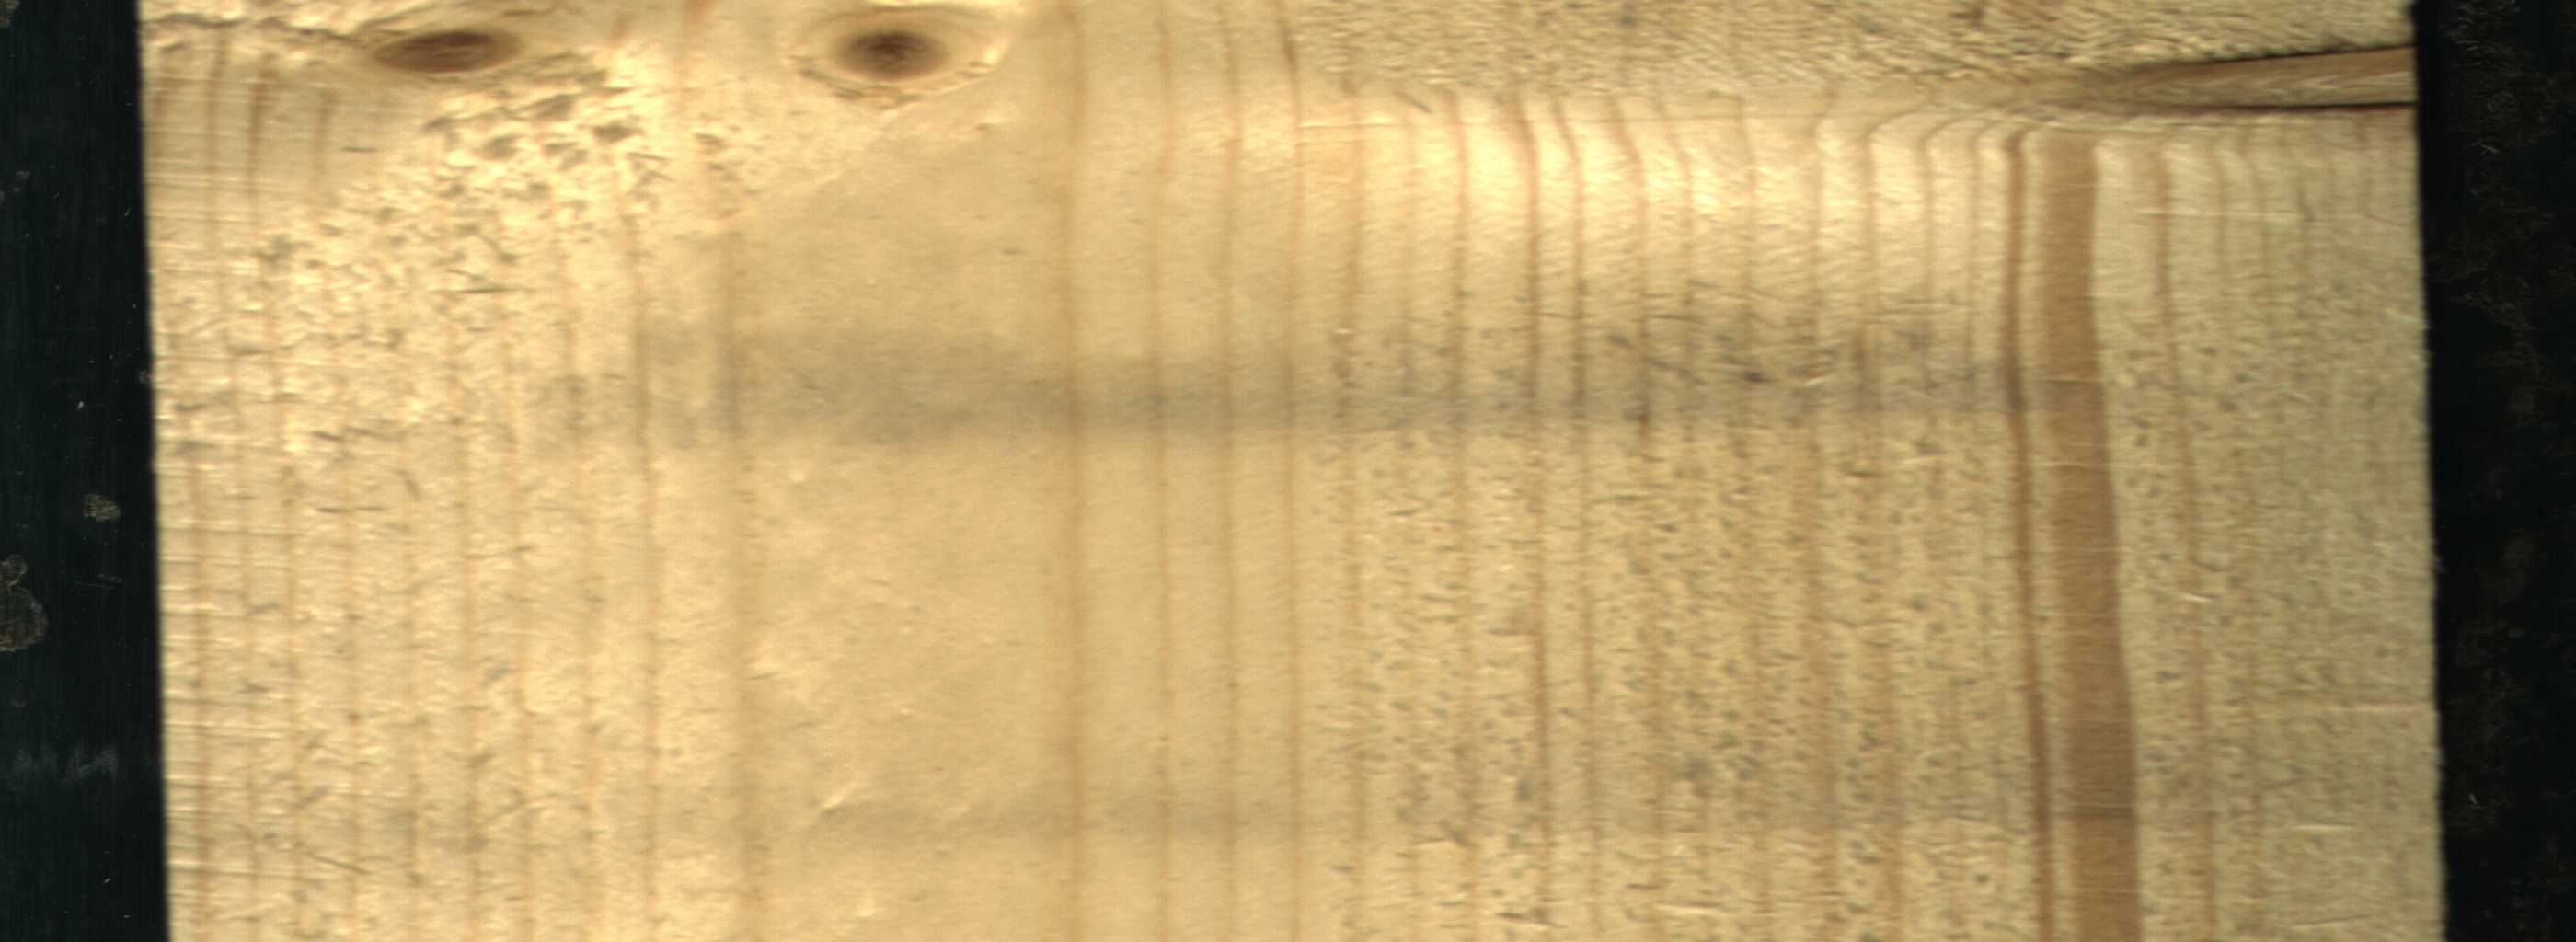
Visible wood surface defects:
Quartzity
Dead_Knot
Live_Knot
Live_Knot